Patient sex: F
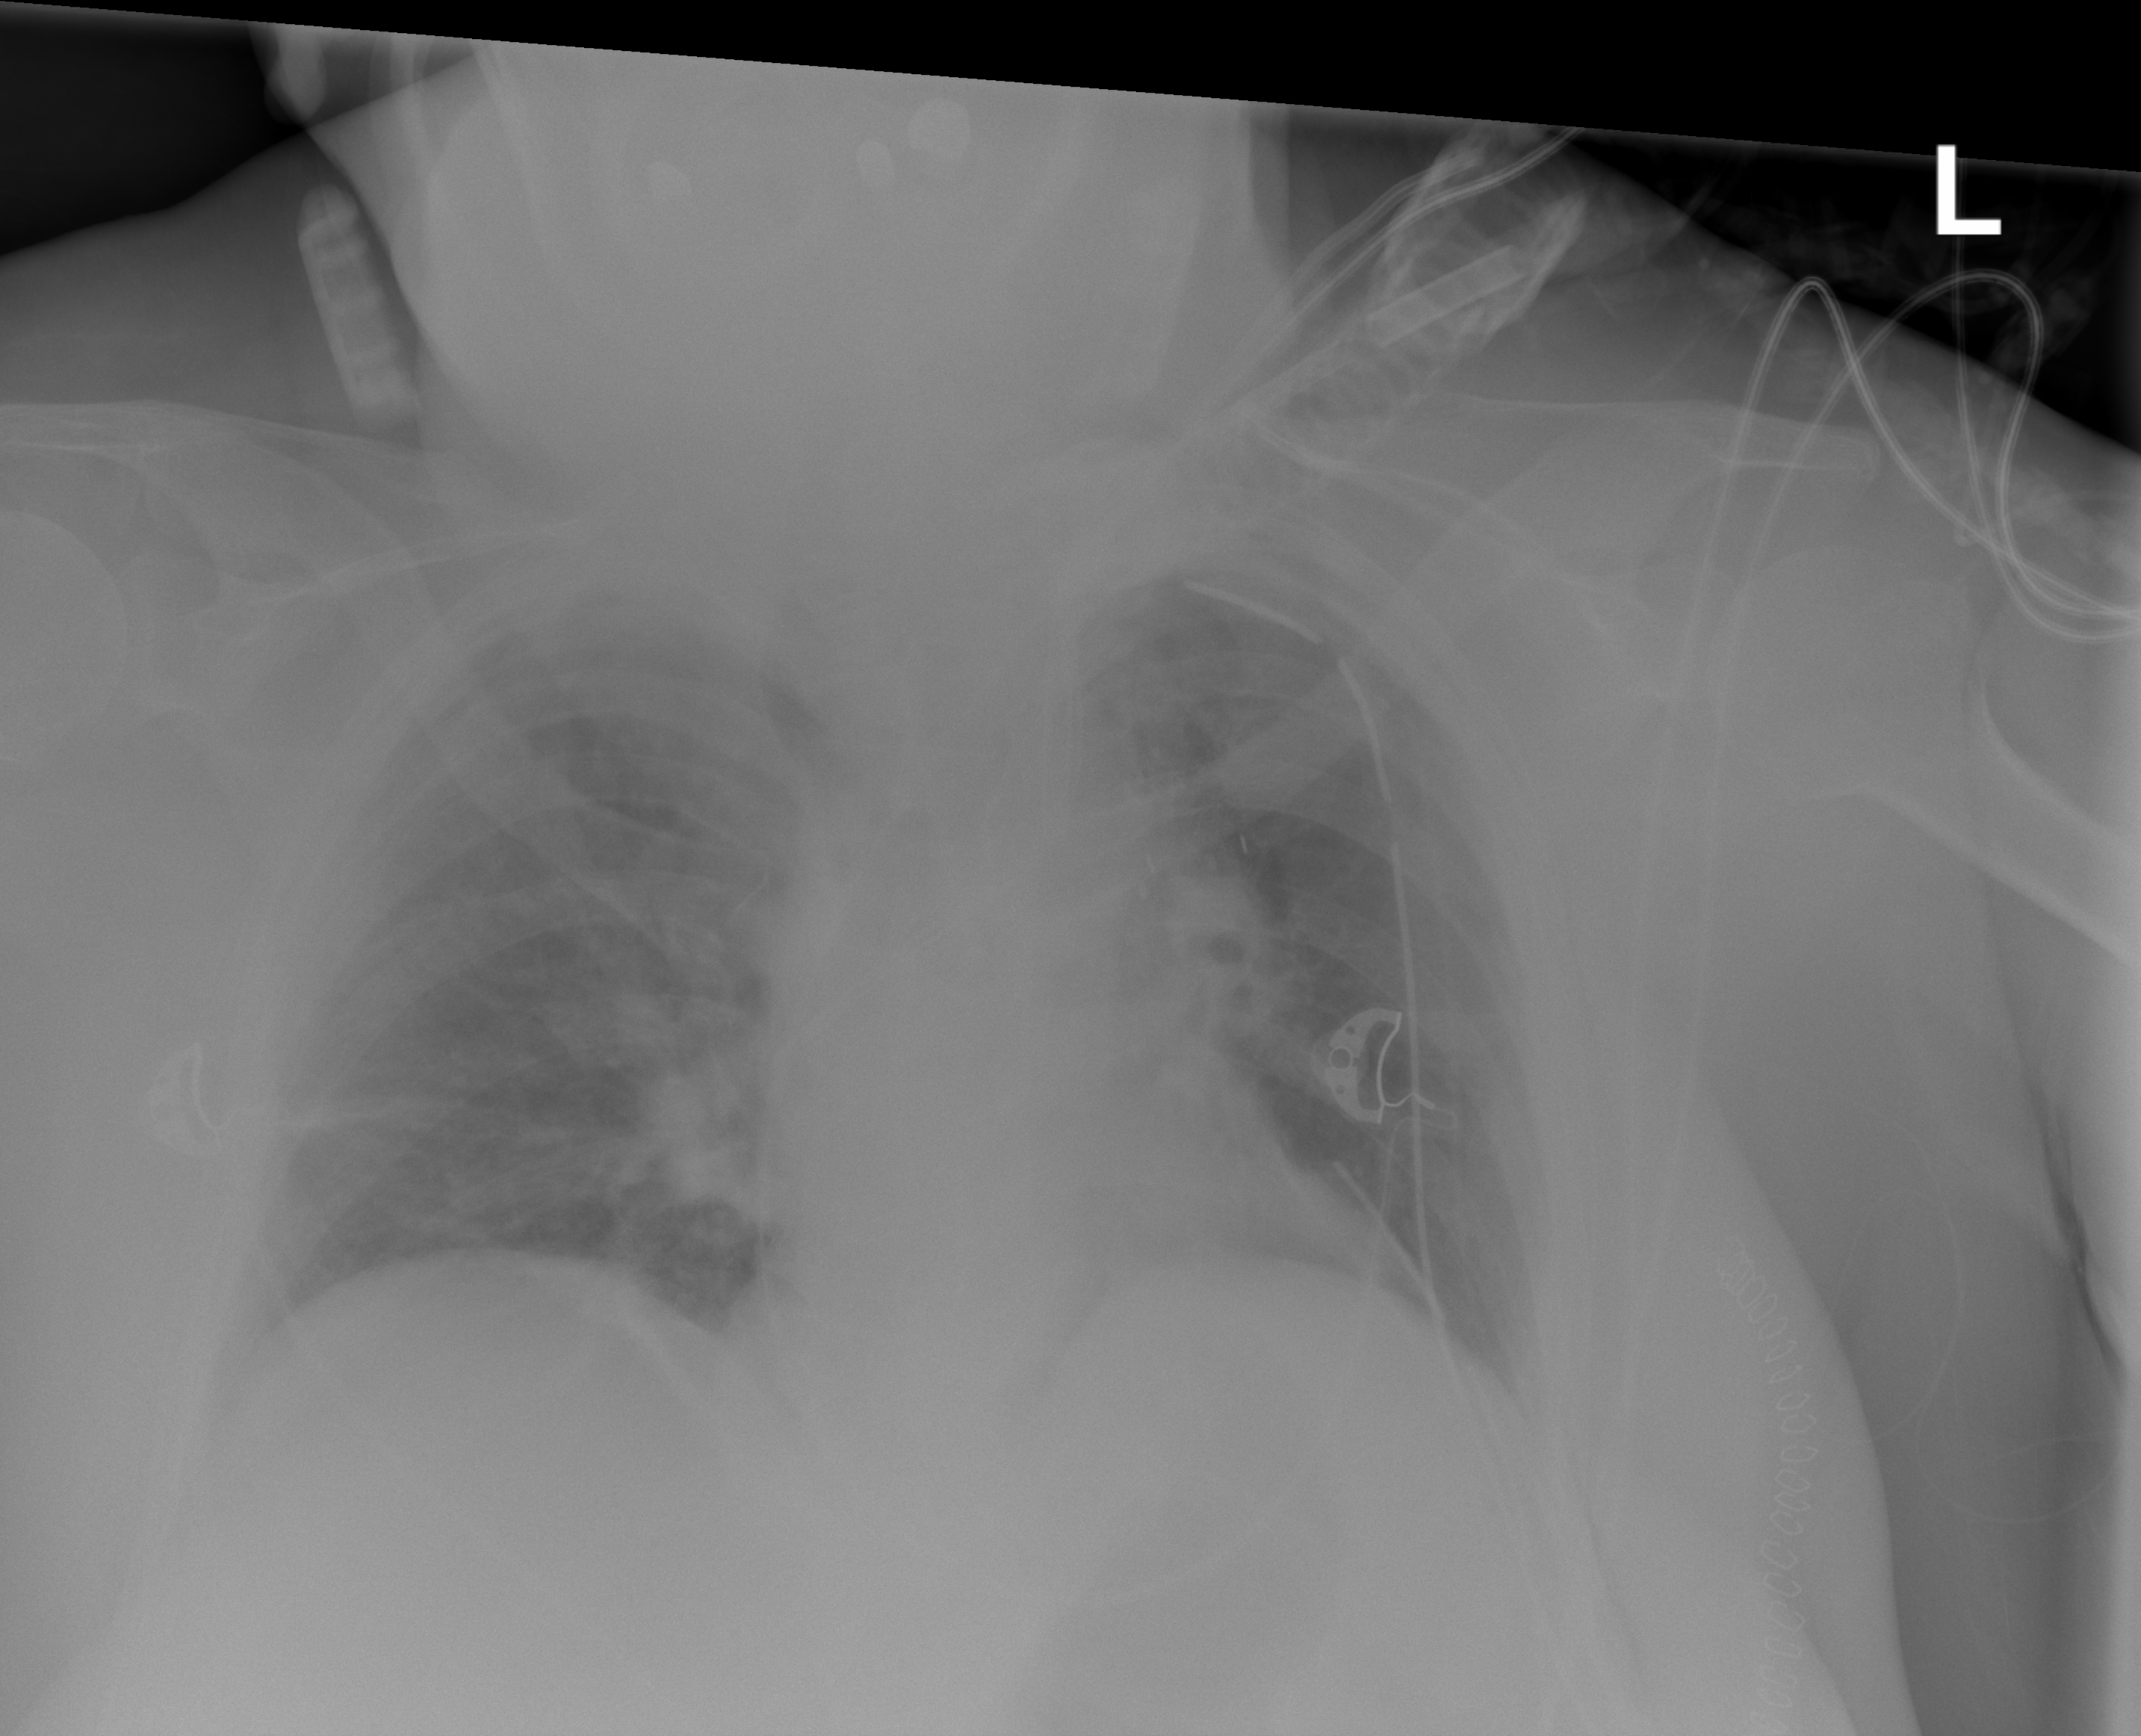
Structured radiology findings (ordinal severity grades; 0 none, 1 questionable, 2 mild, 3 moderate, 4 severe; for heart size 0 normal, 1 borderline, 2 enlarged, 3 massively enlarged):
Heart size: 0
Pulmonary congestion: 0
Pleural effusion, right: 0
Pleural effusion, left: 0
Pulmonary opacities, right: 0
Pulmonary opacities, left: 0
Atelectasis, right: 2
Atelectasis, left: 0